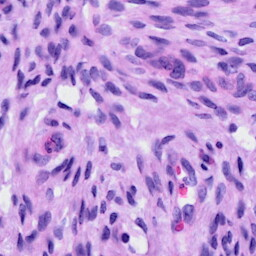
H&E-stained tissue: Cervix